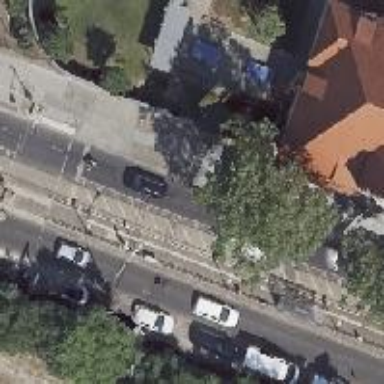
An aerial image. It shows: Secondary road with asphalt surface.